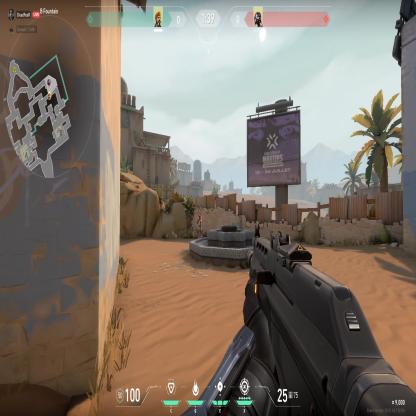
Label: enemy